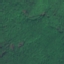
Label: Forest